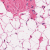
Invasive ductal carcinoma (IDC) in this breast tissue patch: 0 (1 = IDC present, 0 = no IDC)